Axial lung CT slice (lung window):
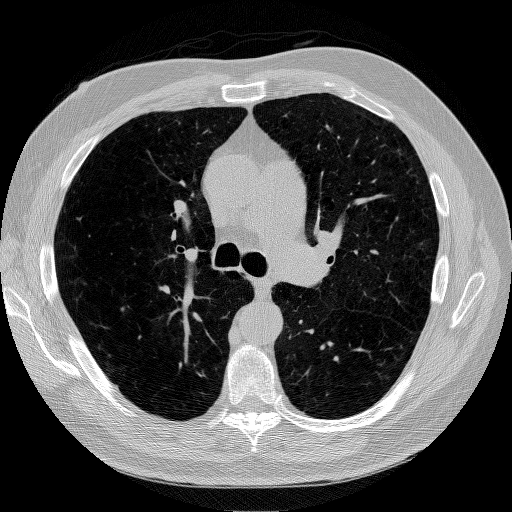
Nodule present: no